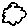
Label: cloud